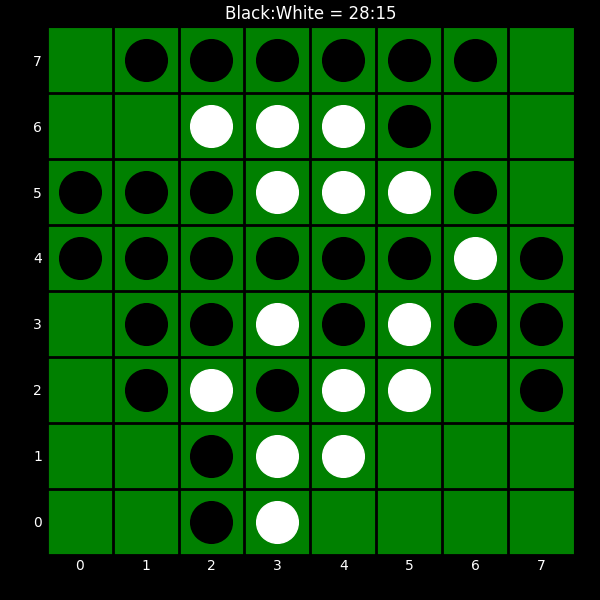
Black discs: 28
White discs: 15